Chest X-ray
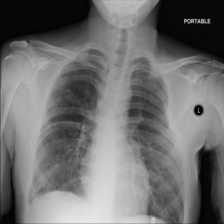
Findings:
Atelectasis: negative
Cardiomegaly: negative
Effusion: negative
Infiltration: negative
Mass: negative
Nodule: negative
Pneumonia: negative
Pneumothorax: negative
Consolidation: negative
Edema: negative
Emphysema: negative
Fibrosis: positive
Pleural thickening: negative
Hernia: negative